Question: In punctual, I created about 5000 public containers. However, as I am using SAS token for blobs and containers, I will have to set private permission for all 5000 of these containers.
When I tried to set permissions for the containers in azure portal, I couldn't to set new permissons.
Is there an example, or documentation on how best to handle this issue?

---
If you have same problem, you can see my code on github.
<URL>
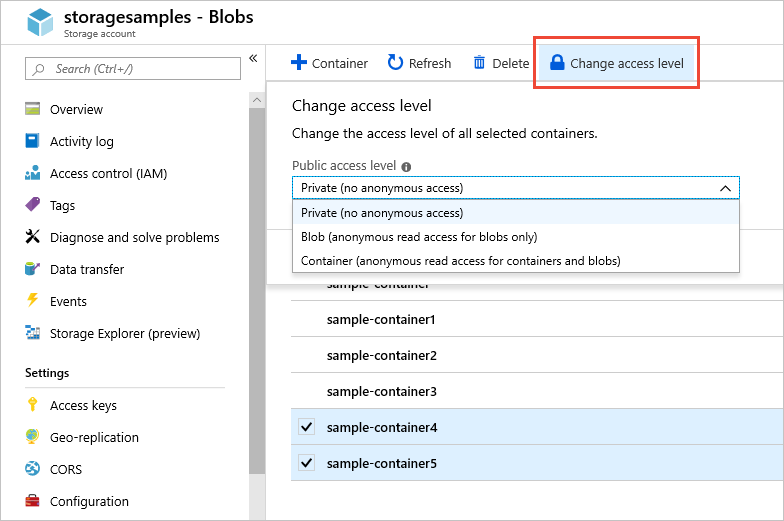
Answer: For now in the portal if you want to change the container access level, you have to select the container one by one then set their level, there is no way to select all.
If you want to implement it you could use code to do this, I test with 'Microsoft.Azure.Storage.Blob v11' this could implement this, and the below is my test code.
'''
static async Task Main(string[] args)
{
string connectionString = "connection string ";
CloudStorageAccount storageAccount;
CloudStorageAccount.TryParse(connectionString, out storageAccount);
CloudBlobClient cloudBlobClient = storageAccount.CreateCloudBlobClient();
ContainerResultSegment resultSegment = null;
BlobContinuationToken continuationToken = null;
resultSegment = await cloudBlobClient.ListContainersSegmentedAsync(continuationToken);
foreach (var container in resultSegment.Results)
{
Console.WriteLine(" Container:" + container.Name);
await SetPublicContainerPermissions(container);
}
}
private static async Task SetPublicContainerPermissions(CloudBlobContainer container)
{
BlobContainerPermissions permissions = await container.GetPermissionsAsync();
permissions.PublicAccess = BlobContainerPublicAccessType.Container;
await container.SetPermissionsAsync(permissions);
Console.WriteLine("Container {0} - permissions set to {1}", container.Name, permissions.PublicAccess);
}
'''
Hope this could help you, if you still have other problem please feel free to let me know.